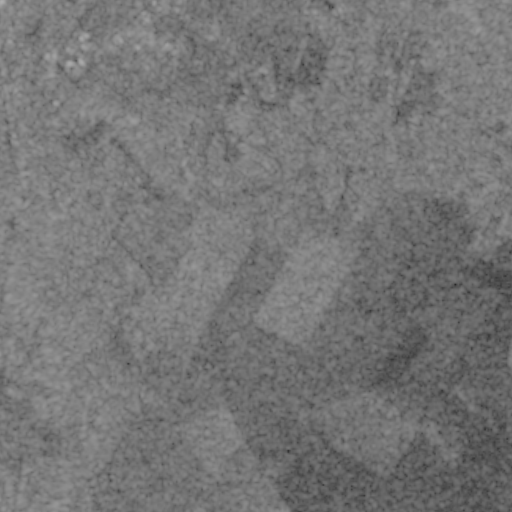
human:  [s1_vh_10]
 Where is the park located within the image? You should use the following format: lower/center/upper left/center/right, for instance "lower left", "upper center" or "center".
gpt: The park is located in the upper left of the image.
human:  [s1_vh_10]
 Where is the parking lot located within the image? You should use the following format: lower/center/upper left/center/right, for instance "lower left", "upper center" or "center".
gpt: The parking lot is located in the upper left of the image.
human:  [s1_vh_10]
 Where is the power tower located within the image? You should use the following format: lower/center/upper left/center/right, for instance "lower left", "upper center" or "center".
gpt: The power tower is located in the left of the image.
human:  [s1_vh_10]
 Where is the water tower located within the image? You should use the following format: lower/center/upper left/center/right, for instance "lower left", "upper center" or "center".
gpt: The water tower is located in the upper center of the image.
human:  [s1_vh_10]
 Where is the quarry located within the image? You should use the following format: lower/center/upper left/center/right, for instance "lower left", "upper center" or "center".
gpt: There is no quarry in the image.

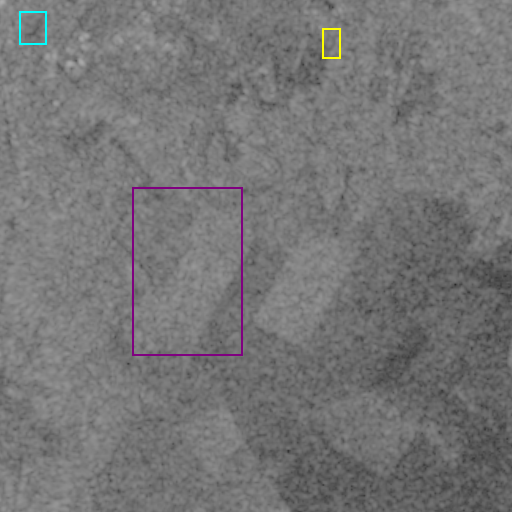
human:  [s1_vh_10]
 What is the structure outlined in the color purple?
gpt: The structure outlined in purple is a crop field.
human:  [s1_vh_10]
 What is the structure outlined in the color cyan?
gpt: The structure outlined in cyan is a park.
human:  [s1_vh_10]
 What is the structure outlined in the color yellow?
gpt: The structure outlined in yellow is a quarry.
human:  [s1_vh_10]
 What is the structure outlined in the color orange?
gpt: There is no orange outline.